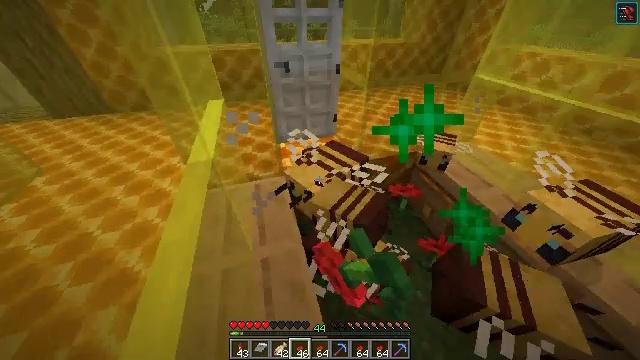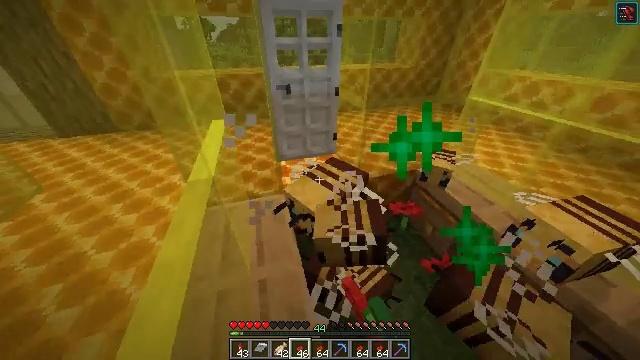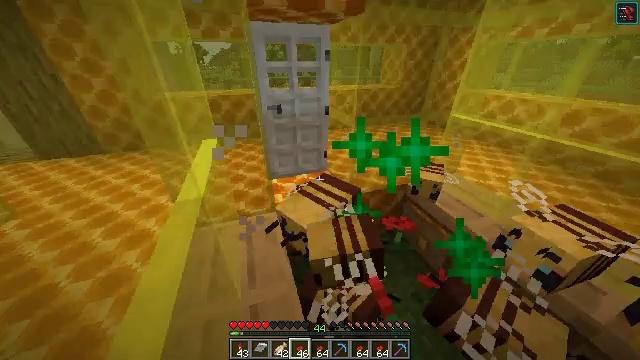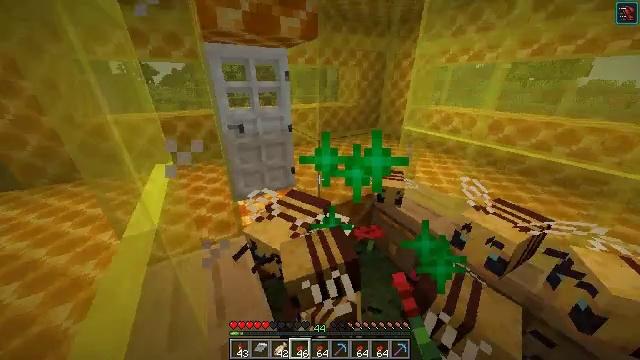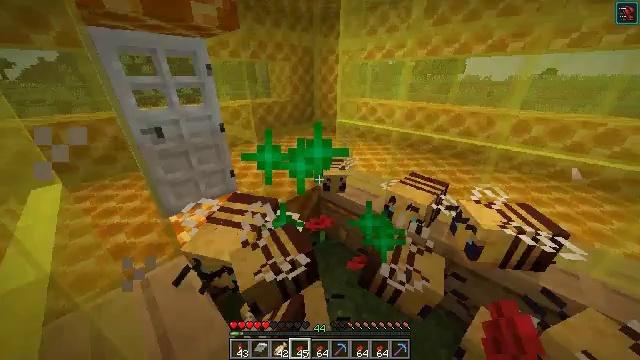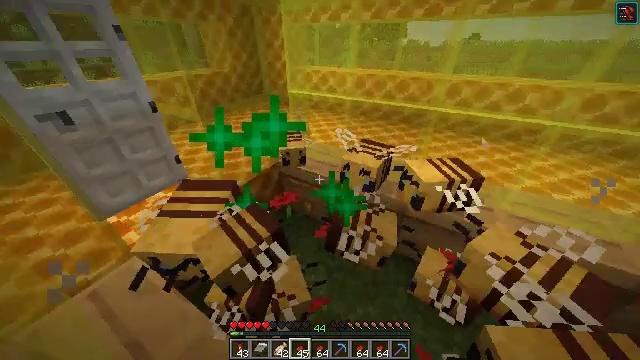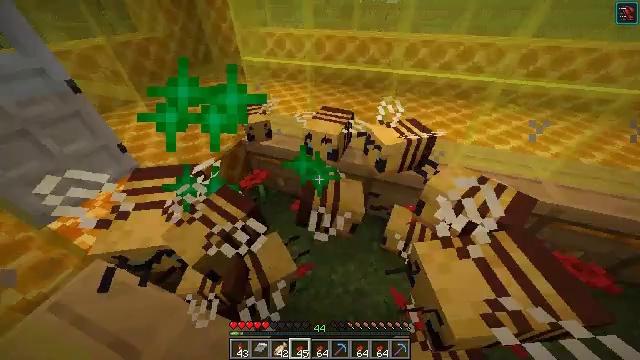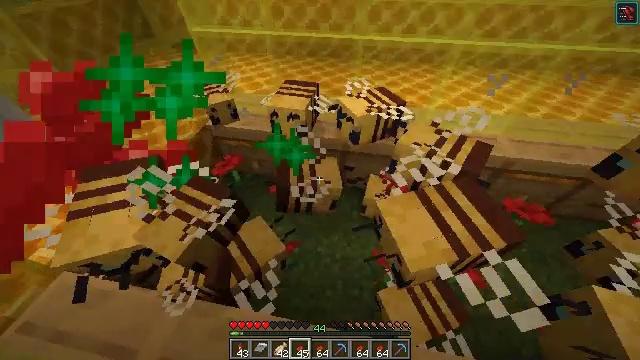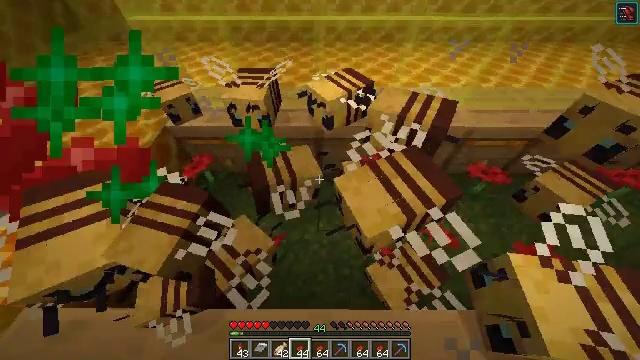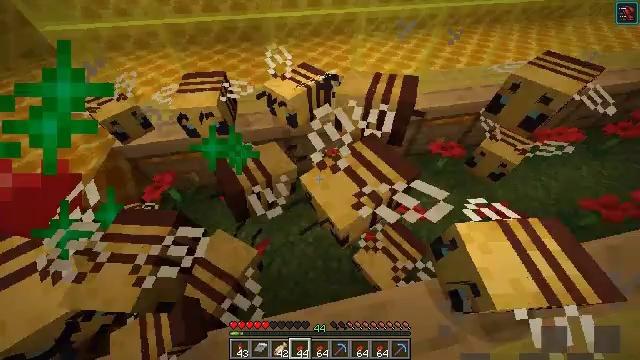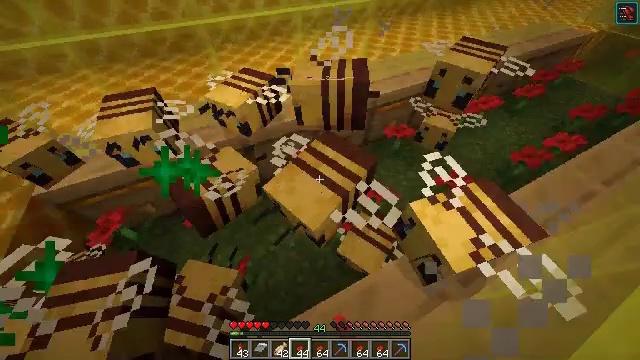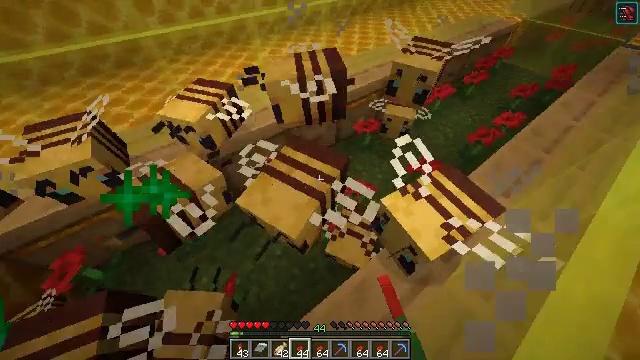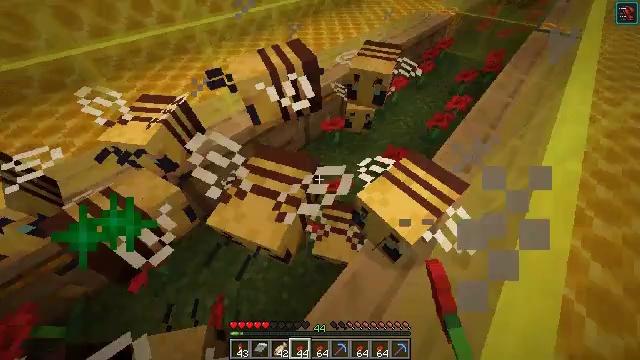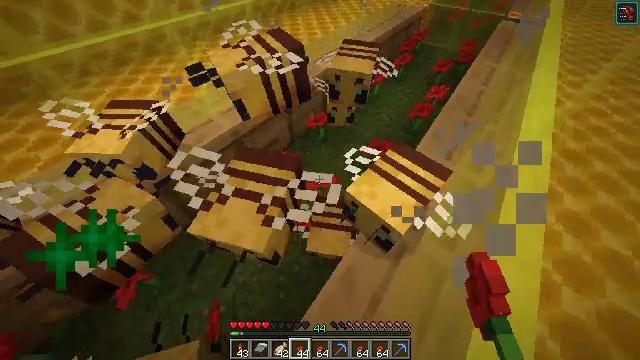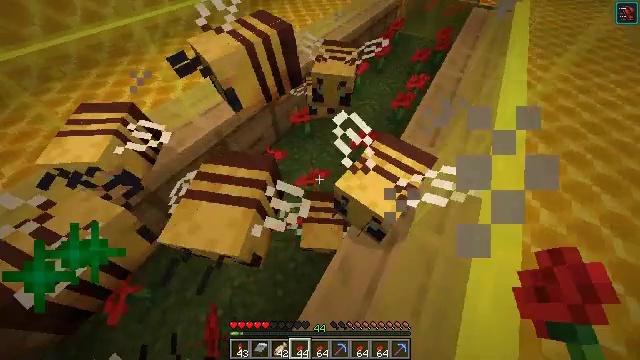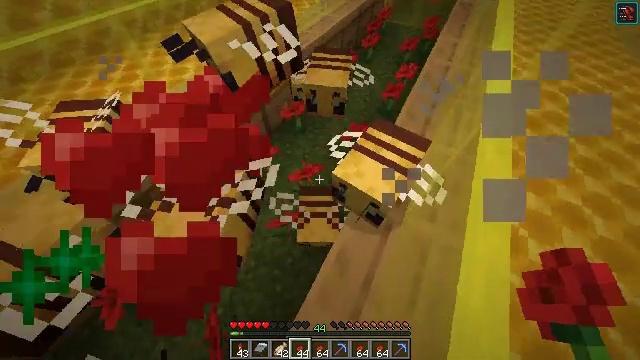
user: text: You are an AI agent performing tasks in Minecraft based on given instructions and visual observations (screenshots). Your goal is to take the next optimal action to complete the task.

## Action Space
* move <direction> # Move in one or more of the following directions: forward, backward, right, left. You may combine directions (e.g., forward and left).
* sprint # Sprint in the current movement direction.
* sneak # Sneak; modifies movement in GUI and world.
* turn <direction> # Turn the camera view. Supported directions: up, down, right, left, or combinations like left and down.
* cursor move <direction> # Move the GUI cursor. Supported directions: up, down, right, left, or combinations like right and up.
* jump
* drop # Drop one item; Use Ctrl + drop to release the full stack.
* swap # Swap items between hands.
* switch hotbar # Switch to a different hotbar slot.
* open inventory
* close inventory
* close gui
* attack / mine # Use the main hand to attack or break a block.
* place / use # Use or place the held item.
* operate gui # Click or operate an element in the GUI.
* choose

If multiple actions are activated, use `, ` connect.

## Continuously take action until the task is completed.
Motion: motion action
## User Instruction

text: Craft the honey block by arranging honey bottles.
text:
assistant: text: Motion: turn up, use / place
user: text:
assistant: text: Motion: turn right and up, use / place
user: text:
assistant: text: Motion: turn right and up, use / place
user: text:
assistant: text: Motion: turn right and down, use / place
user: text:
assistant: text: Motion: turn right and down, use / place
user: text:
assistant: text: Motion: turn right and down, use / place
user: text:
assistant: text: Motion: turn right and down, use / place
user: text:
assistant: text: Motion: turn right and down, use / place
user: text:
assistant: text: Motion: turn right, use / place
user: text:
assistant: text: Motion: turn right, use / place
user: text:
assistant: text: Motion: turn right, use / place
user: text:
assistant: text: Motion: turn right, use / place
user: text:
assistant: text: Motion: turn right, use / place
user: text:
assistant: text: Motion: turn right and down, use / place
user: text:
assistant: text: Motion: turn right and down, use / place
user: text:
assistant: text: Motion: turn down, use / place
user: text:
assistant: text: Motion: turn left and down, use / place
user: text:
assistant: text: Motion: turn left and down, use / place
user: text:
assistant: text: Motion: use / place
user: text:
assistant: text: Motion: turn up, use / place
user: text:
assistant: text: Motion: turn right and up, use / place
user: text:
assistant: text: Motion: turn right and up, use / place
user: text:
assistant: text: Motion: turn right and up, use / place
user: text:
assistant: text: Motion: turn right and up, use / place
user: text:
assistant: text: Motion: turn right and up, use / place
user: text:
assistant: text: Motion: turn left and up, use / place
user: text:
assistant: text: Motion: turn left and up, use / place
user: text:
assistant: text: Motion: move forward and move right, turn left and up, use / place
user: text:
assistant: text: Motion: move forward and move right, turn left and up, use / place
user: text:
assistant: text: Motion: move forward and move right, turn left, use / place